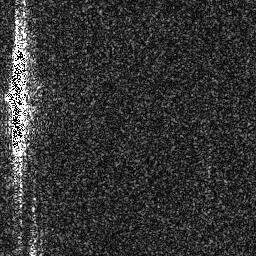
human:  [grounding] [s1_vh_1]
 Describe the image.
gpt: In the satellite image, there is  <ref>1 large ship </ref> <box>[[0, 8, 12, 62, 0]]</box> located at left.